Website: walmart
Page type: address-validator
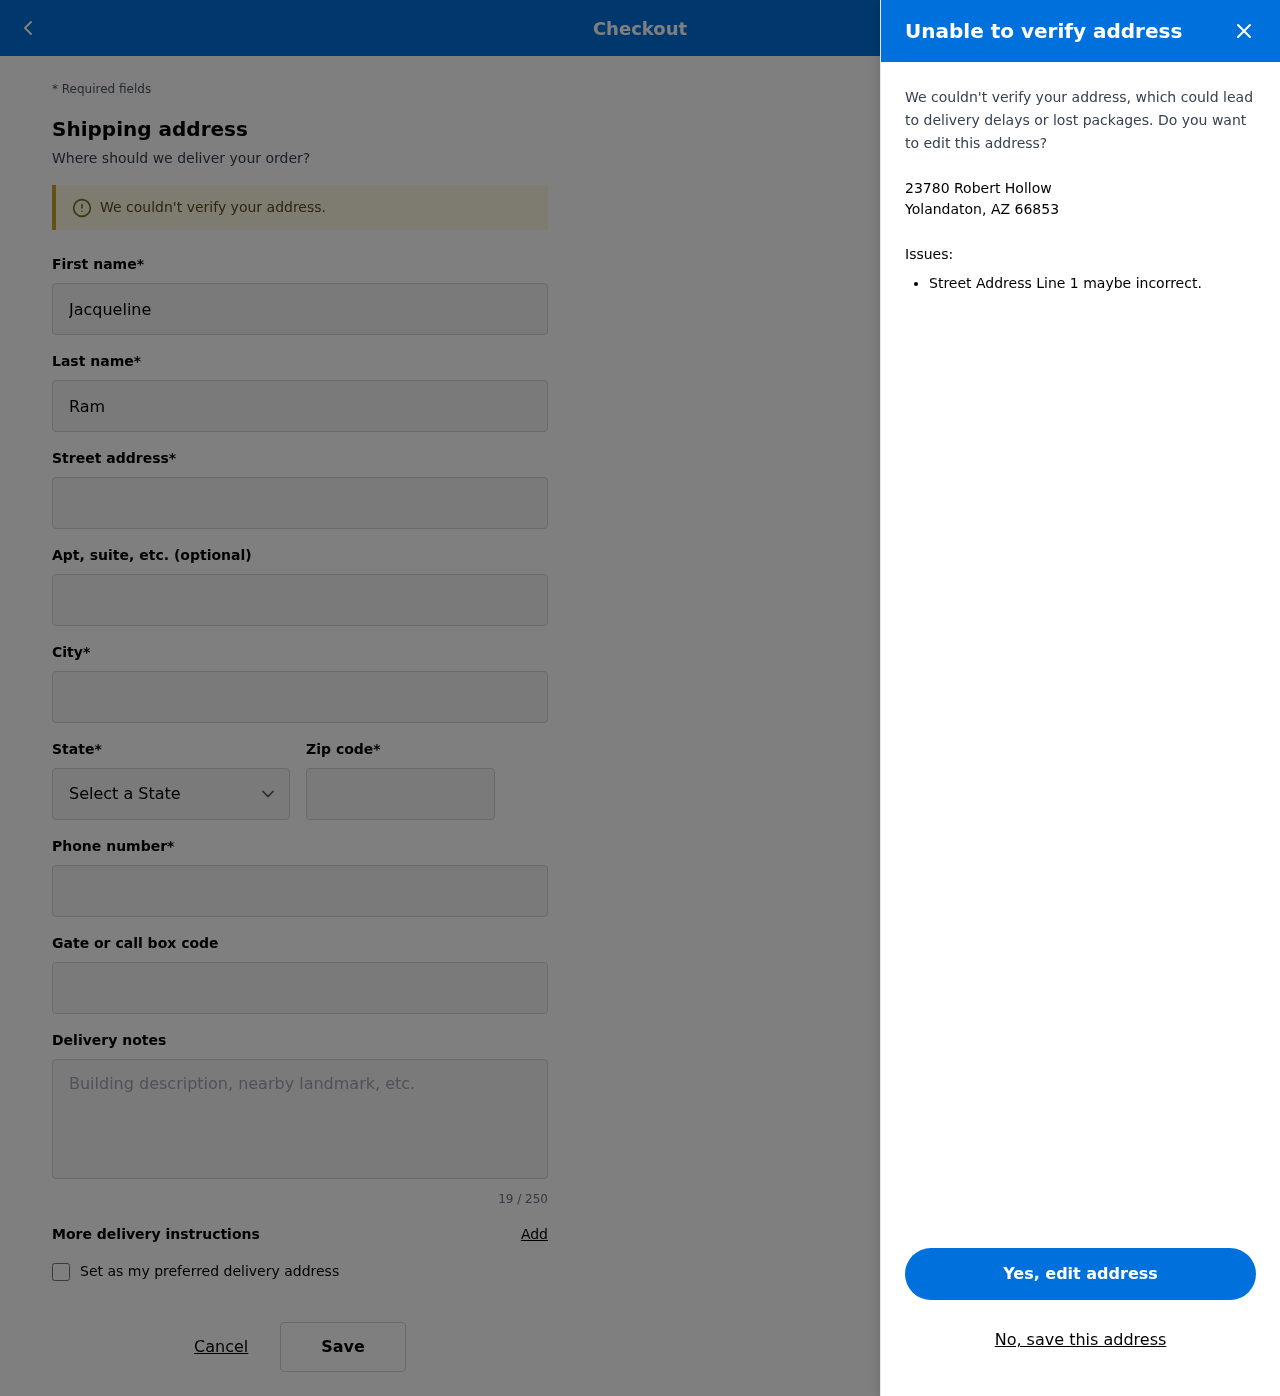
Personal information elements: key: PII_CITY_STATE_ZIP
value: Yolandaton, AZ 66853
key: PII_DELIVERY_INSTRUCTIONS
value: Leave at front door
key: PII_STATE_ABBR
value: AZ
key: PII_STREET
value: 23780 Robert Hollow
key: PII_FIRSTNAME
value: Jacqueline
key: PII_LASTNAME
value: Ramsey
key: PII_CITY
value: Yolandaton
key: PII_POSTCODE
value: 66853
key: PII_PHONE
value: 6346369978
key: PII_SECURITY_CODE
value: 97060